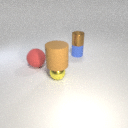
large brown rubber cylinder to the left of small brown metal cylinder